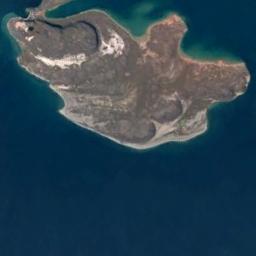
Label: island